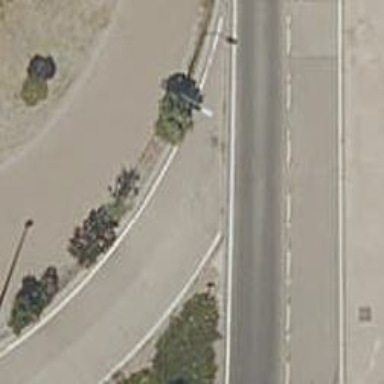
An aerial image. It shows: Kerb serving as barrier.